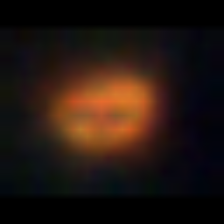
Taxon: Unknown_phyto
Group: Unknown